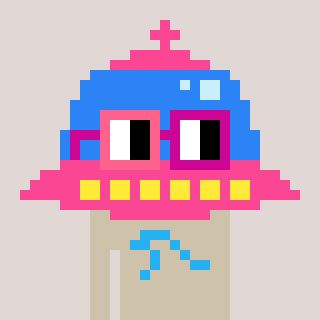
a pixel art character with square pink and red glasses, a ufo-shaped head and a bege-colored body on a warm background